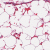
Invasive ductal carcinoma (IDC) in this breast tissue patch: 0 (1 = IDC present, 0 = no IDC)